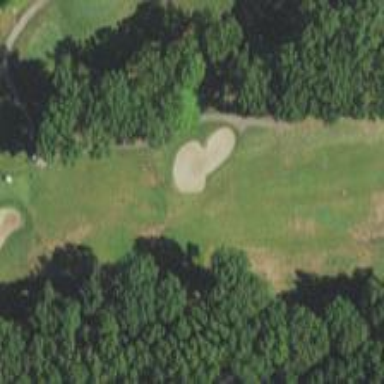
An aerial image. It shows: Golf hole.